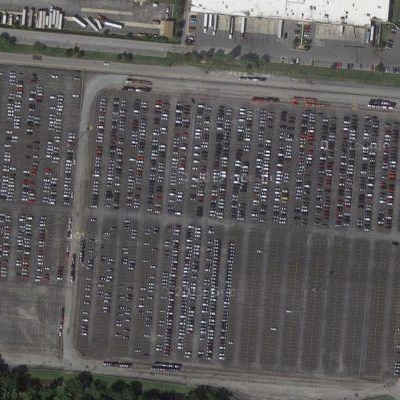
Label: Parking